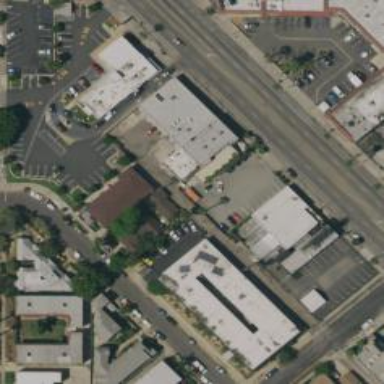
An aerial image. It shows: Retail area.